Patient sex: M
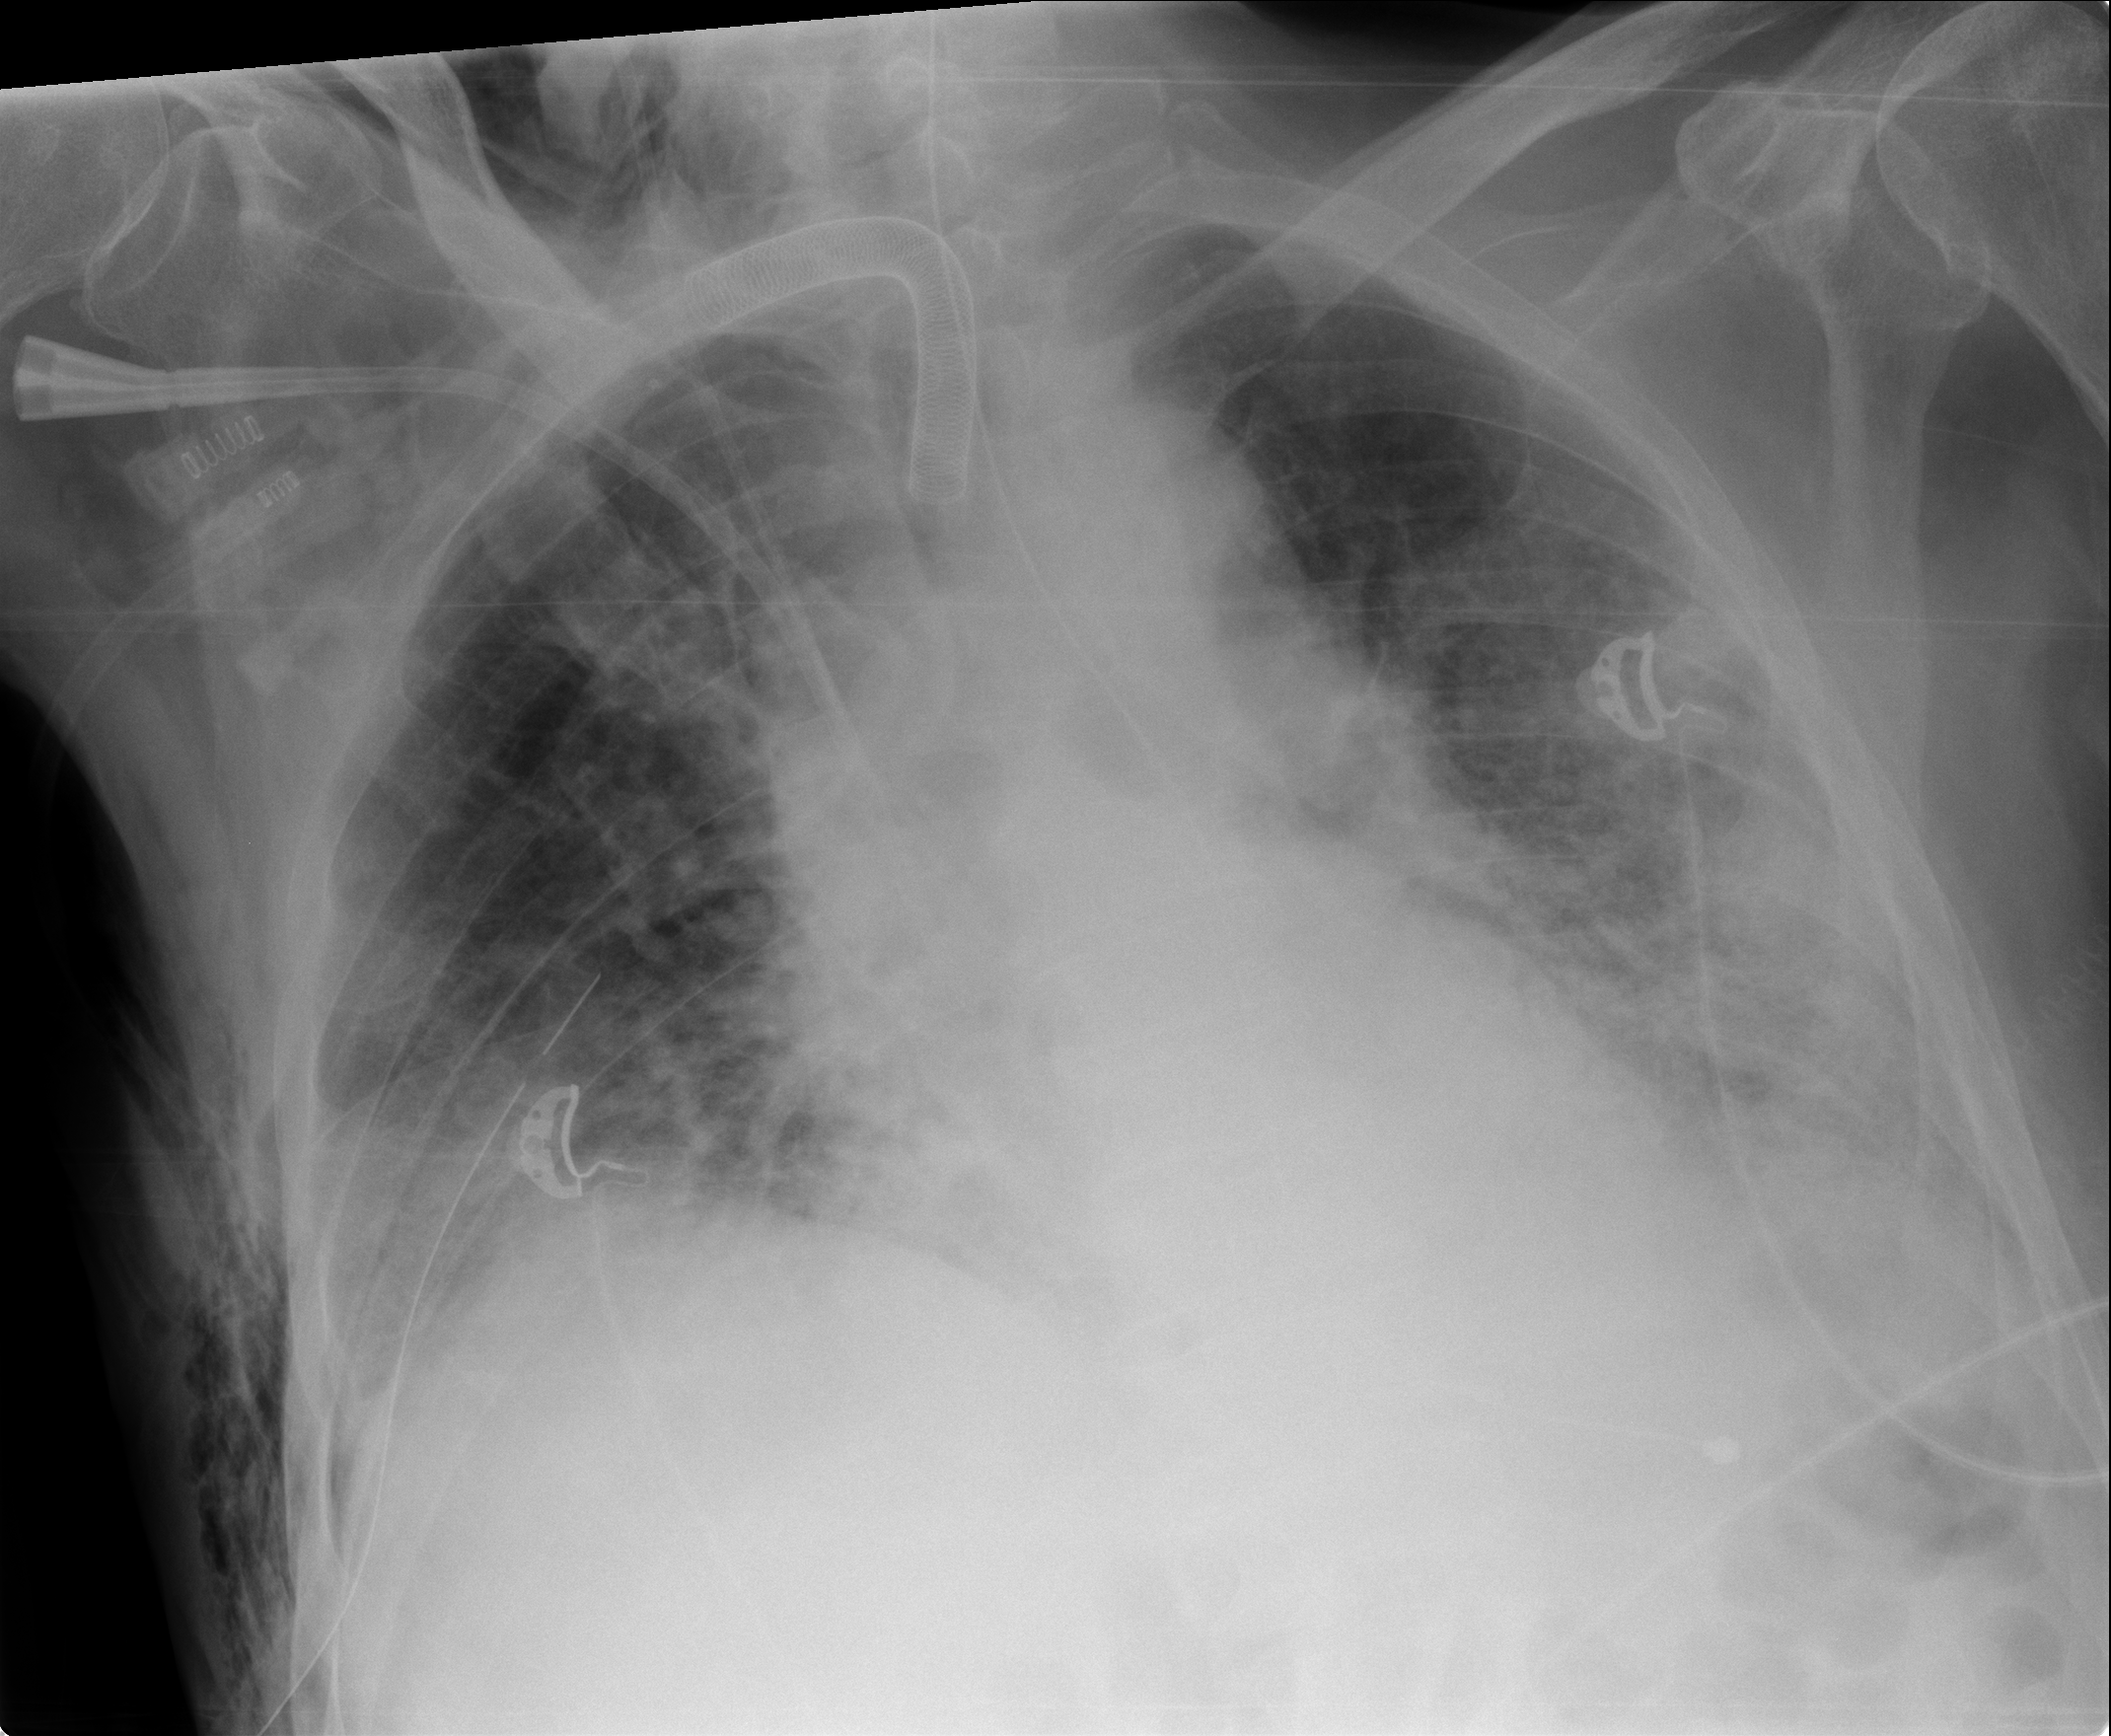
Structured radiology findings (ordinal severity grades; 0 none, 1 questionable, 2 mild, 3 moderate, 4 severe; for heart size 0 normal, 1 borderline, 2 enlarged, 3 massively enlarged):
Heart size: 0
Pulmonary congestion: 0
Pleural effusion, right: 2
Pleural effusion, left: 2
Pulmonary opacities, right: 1
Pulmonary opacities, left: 3
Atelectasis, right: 2
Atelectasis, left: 2